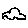
Label: car